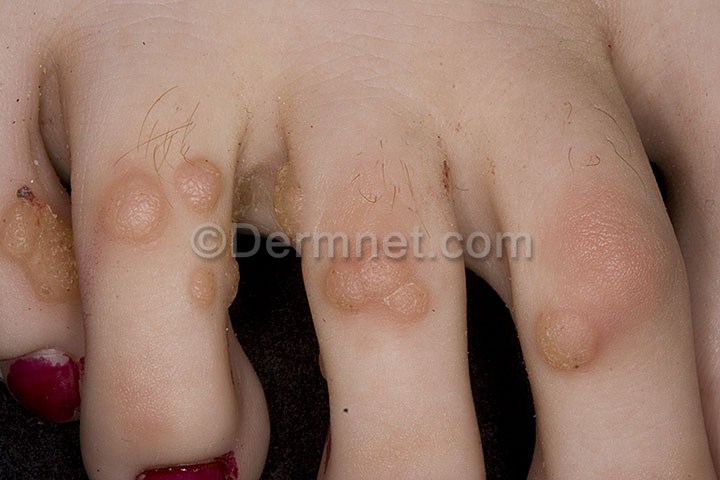
Disease: Warts Molluscum and other Viral Infections